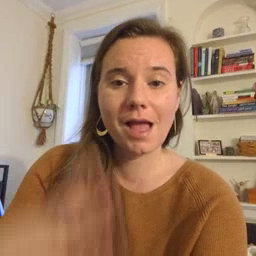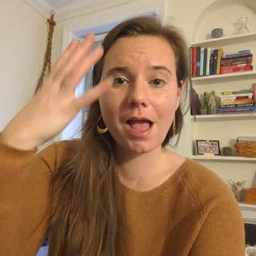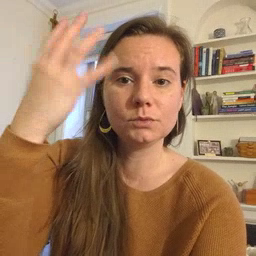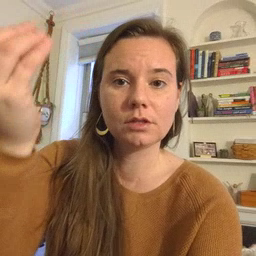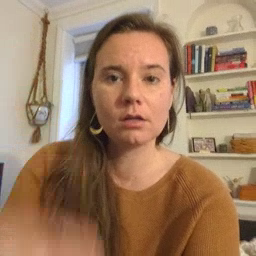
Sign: outside